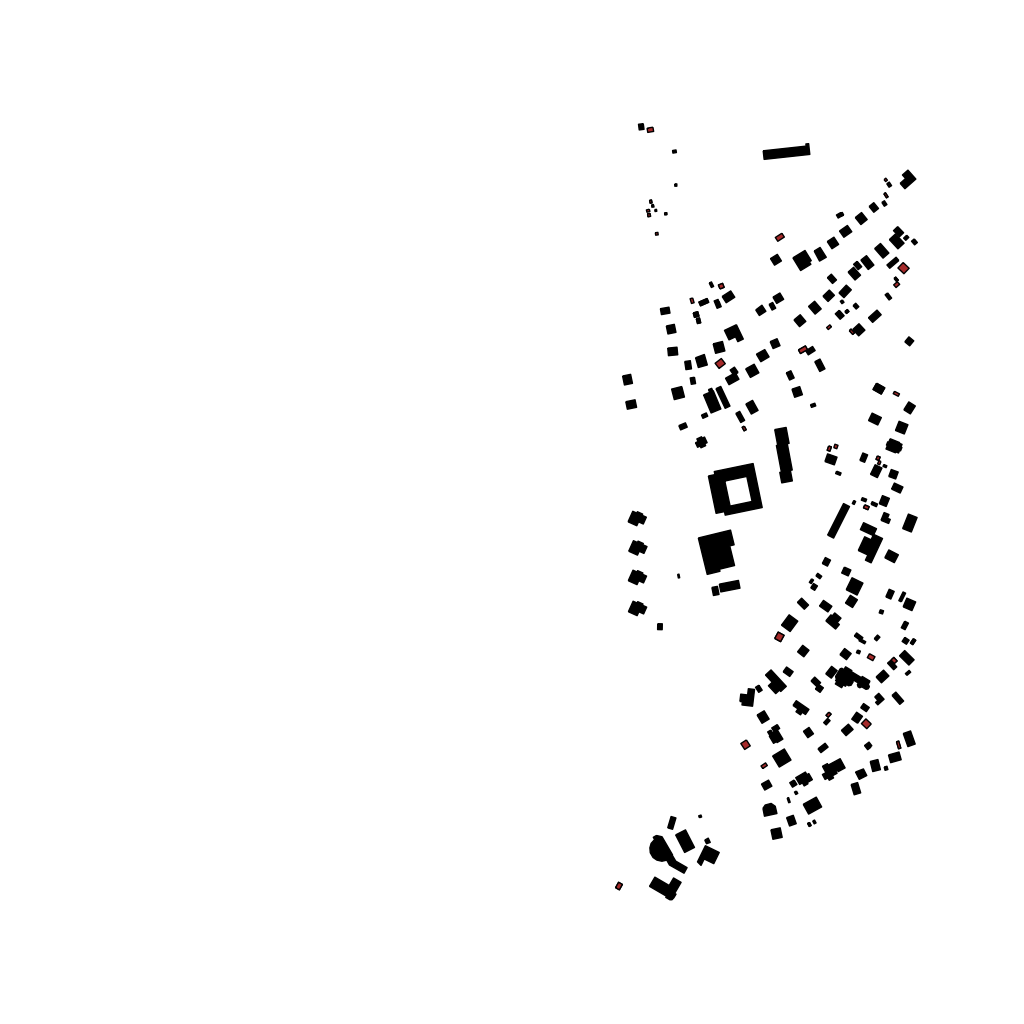
Tags: overhead vector_map, agriculture, recreation, residential, special, transport, modern, soviet, individual_rise, low_rise, density_1, Building, Facility, 1.0 km²